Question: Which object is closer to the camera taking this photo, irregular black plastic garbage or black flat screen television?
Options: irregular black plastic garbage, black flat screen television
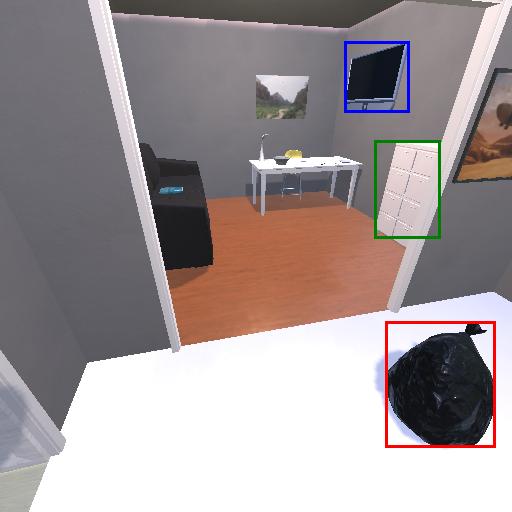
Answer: irregular black plastic garbage